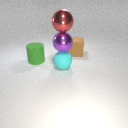
large cyan rubber sphere to the left of large brown rubber cube